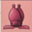
Piece: bB